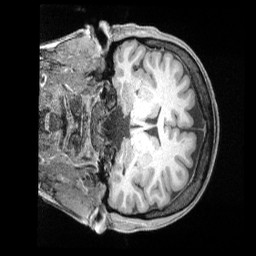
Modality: T1w
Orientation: coronal
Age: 40
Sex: female
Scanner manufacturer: siemens
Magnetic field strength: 3 T
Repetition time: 2 s
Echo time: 0.00211 s